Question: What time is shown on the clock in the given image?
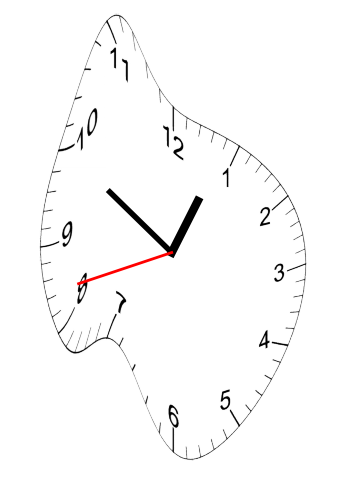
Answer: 12:49:42